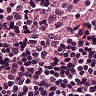
Metastatic tissue present: no